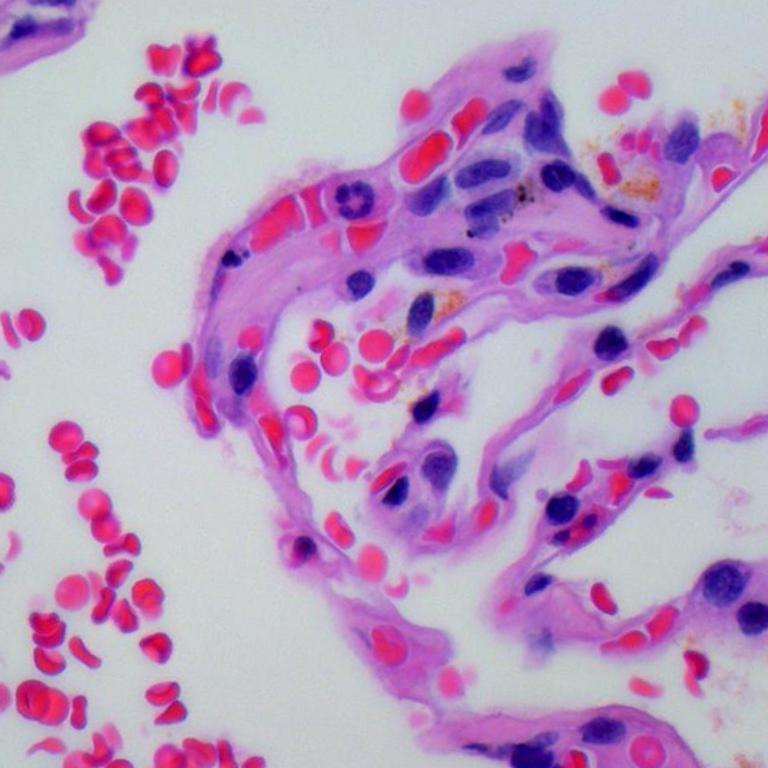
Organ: lung
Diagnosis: benign